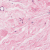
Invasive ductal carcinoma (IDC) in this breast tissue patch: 0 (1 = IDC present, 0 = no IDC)